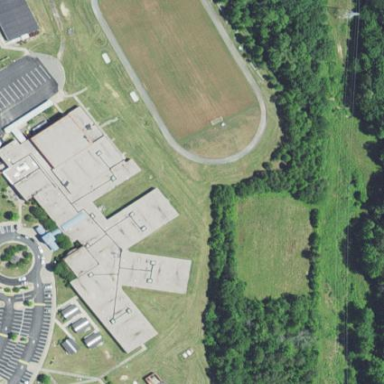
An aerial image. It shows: School.